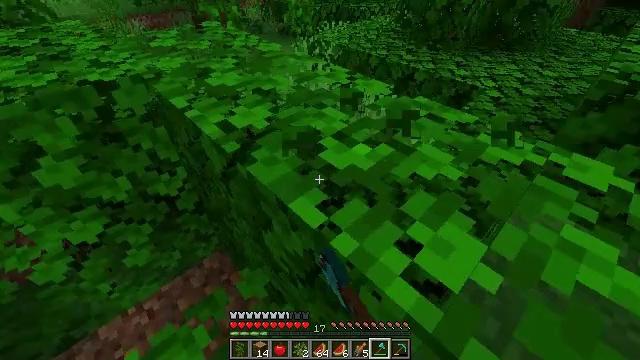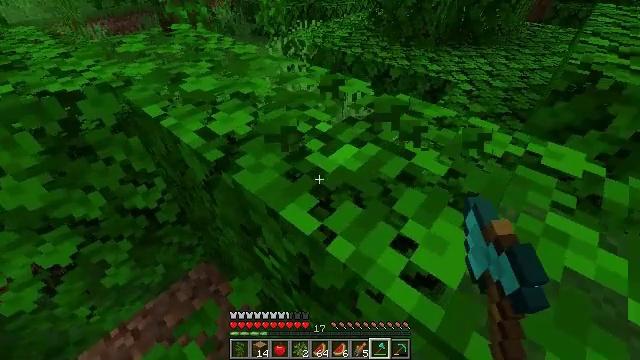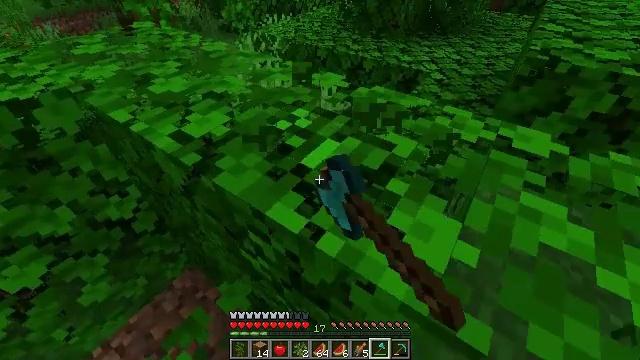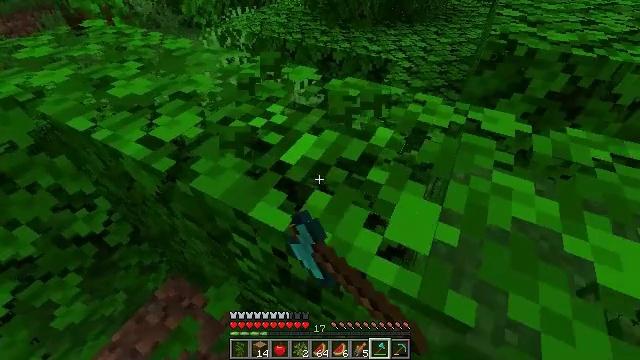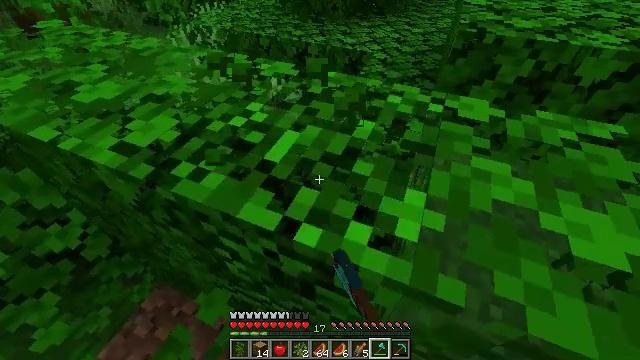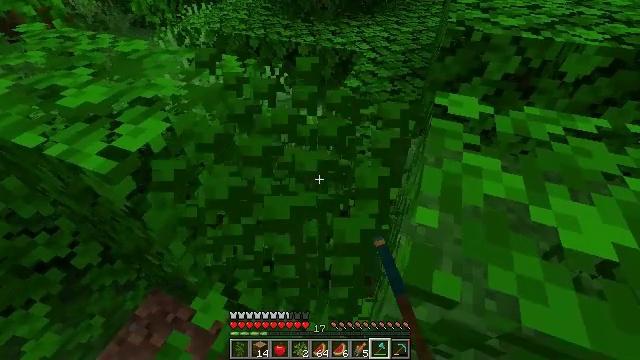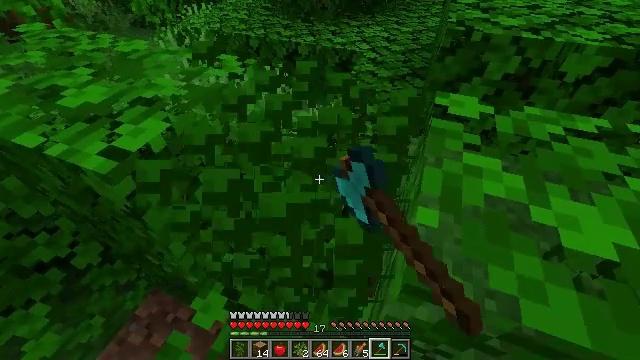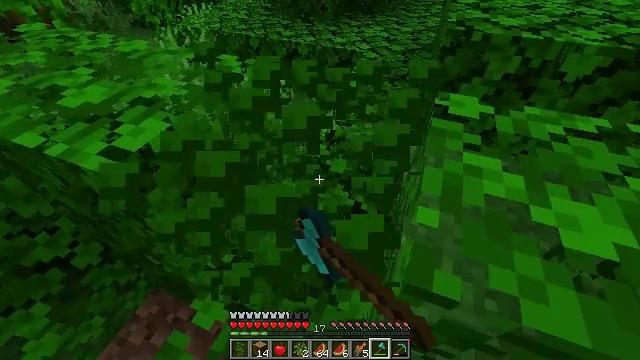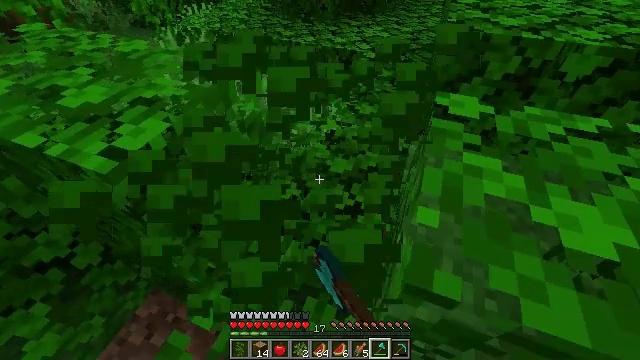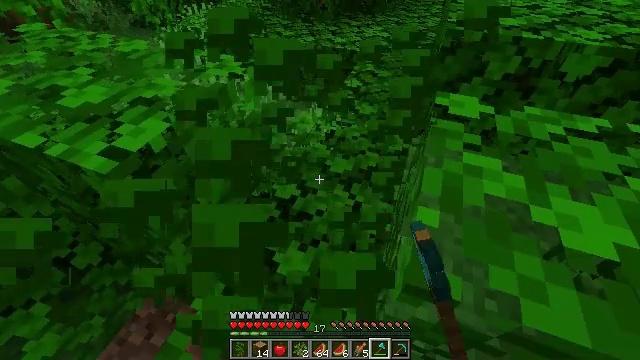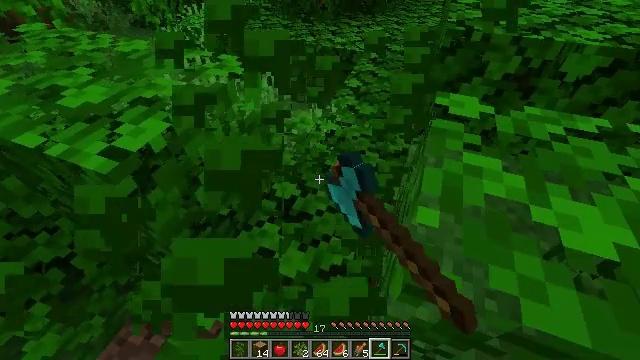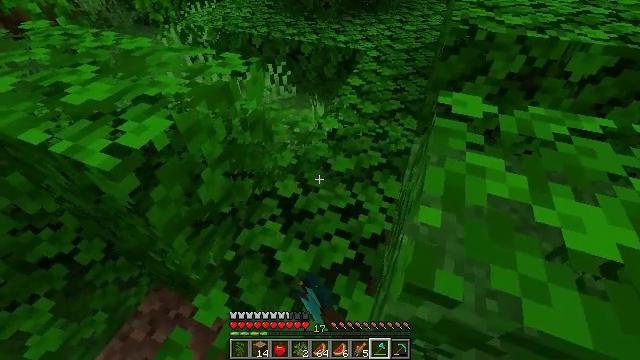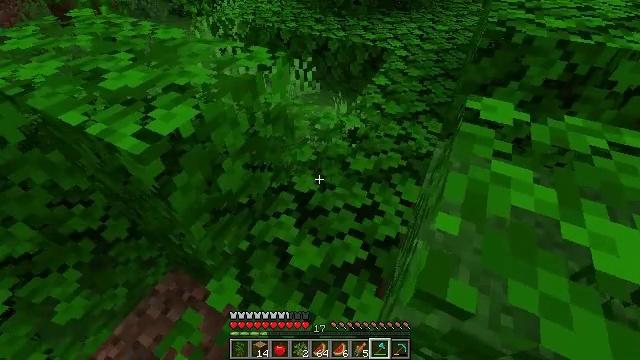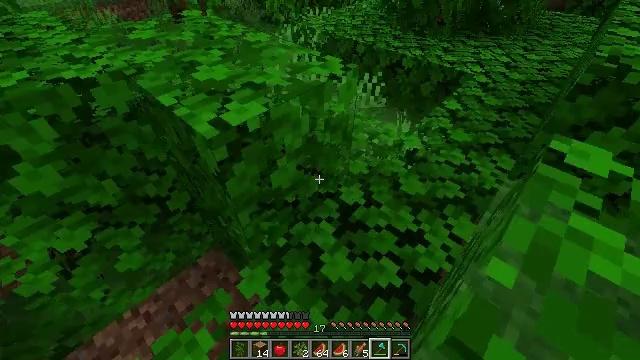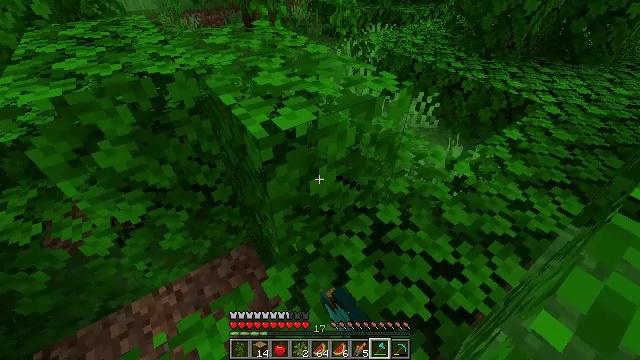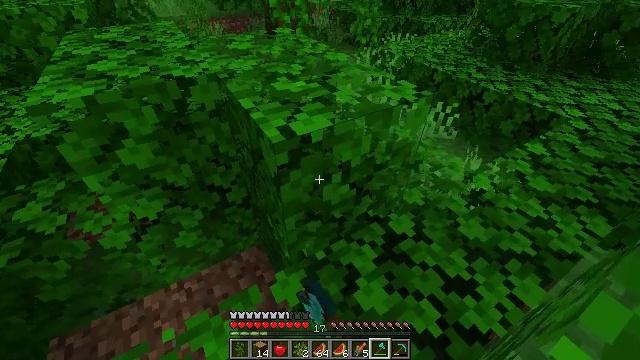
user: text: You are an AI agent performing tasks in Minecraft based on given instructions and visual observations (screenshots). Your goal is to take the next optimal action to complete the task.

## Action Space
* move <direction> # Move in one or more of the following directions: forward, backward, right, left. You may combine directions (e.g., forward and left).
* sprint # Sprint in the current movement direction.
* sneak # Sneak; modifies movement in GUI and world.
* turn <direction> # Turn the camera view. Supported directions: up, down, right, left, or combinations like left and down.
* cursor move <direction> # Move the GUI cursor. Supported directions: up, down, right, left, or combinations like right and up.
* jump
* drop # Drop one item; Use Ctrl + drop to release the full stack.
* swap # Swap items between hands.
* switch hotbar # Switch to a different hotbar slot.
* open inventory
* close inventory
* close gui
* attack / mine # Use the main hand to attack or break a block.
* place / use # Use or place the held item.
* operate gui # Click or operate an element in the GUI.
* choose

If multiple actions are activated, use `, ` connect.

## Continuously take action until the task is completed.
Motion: motion action
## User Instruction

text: Break oak leaves from the trees.
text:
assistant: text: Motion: turn right, attack / mine
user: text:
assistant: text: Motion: turn right and down, attack / mine
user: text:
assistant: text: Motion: turn right and down, attack / mine
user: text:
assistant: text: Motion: turn right and down, attack / mine
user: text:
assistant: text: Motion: turn right, attack / mine
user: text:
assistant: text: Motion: attack / mine
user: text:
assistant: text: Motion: attack / mine
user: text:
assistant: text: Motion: attack / mine
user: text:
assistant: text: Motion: attack / mine
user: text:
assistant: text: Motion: attack / mine
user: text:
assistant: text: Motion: attack / mine
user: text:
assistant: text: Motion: turn left, attack / mine
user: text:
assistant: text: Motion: turn left and up, attack / mine
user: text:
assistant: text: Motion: turn left and up, attack / mine
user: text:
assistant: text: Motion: turn left and up, attack / mine
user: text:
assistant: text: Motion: attack / mine
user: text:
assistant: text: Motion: attack / mine
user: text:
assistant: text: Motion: attack / mine
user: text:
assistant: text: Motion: attack / mine
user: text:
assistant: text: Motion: attack / mine
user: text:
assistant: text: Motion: attack / mine
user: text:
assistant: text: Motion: attack / mine
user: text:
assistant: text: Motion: turn left and up, attack / mine
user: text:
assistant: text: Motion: turn left and up, attack / mine
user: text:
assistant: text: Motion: move forward, turn left and up, attack / mine
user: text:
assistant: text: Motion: move forward, attack / mine
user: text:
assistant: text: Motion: move forward, attack / mine
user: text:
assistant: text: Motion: move forward, attack / mine
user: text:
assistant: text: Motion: attack / mine
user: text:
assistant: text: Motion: turn left, attack / mine